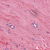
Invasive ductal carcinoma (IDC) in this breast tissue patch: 0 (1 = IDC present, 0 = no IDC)